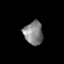
Tissue: skin
Cell type: Endothelial cells
Senescence score: 0.1684
Nuclear area (px): 433
Mean DAPI intensity: 132.023